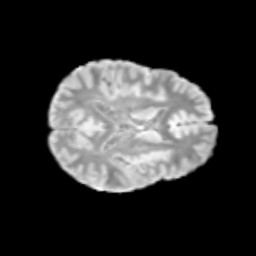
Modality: T2w
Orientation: axial
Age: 12
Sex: male
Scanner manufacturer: siemens
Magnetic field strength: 3 T
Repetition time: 3.8 s
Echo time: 0.07 s